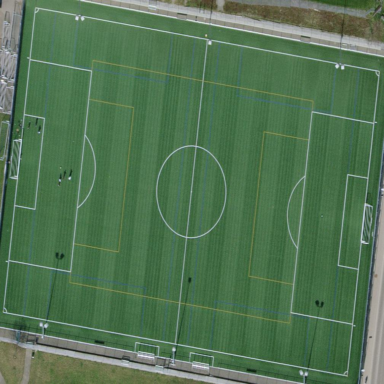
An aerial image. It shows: Artificial turf soccer pitch for leisure land.